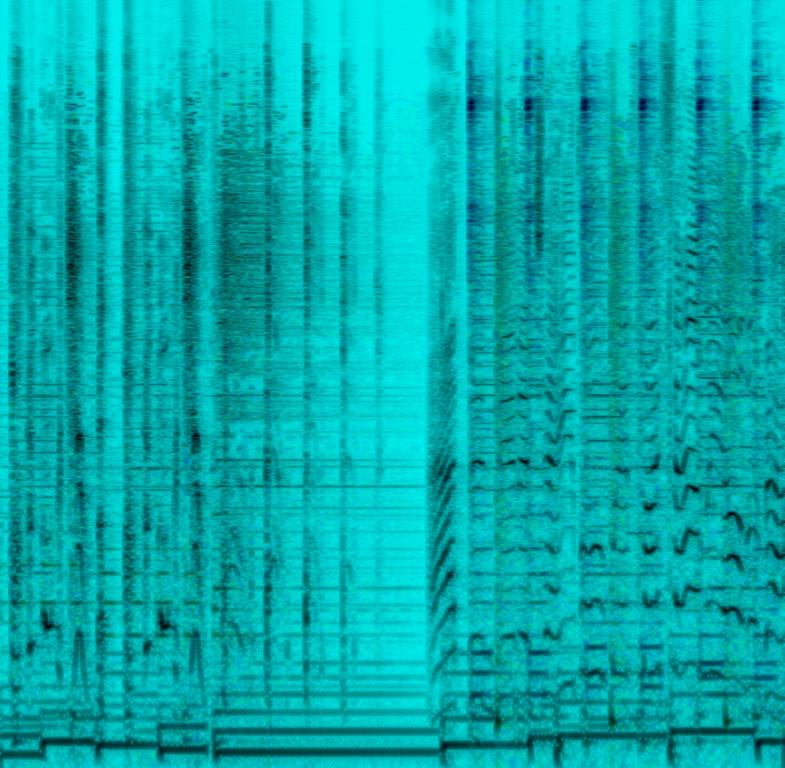
The low quality recording features a children song that consists a passionate female vocal singing over, punchy snare located in the right channel, shimmering tambourine in the right channel of the stereo image, shimmering bells melody, shimmering acoustic rhythm guitar chords, simple bass and coughing sound in the beginning. It sounds fun, happy and joyful - like something kids would listen to.